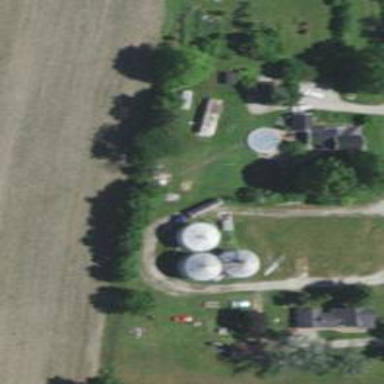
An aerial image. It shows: Silo.